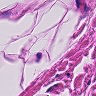
Metastatic tissue present: no